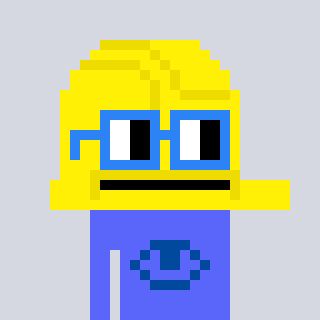
a pixel art character with square blue glasses, a construction helmet-shaped head and a purple-colored body on a cool background